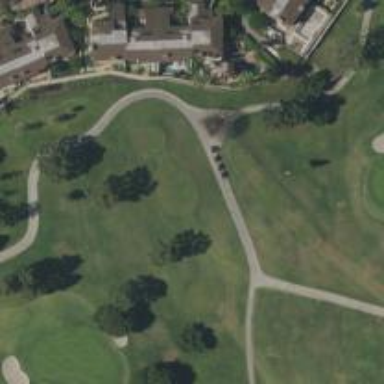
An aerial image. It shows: Path designated for golf carts.